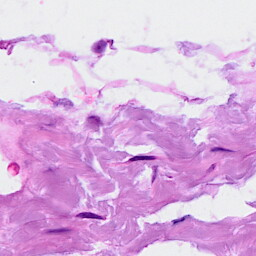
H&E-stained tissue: Breast